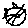
Label: cat